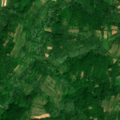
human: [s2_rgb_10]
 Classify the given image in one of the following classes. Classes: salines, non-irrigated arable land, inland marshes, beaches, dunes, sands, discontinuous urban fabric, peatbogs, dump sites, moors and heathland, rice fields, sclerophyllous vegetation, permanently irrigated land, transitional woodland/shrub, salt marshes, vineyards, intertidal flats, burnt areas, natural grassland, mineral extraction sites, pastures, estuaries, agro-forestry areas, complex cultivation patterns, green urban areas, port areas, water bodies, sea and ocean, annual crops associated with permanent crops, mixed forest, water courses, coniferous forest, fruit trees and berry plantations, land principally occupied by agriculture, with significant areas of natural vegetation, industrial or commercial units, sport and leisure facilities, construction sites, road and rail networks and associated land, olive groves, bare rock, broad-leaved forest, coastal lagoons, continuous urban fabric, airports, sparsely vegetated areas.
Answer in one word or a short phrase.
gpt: complex cultivation patterns, land principally occupied by agriculture, with significant areas of natural vegetation, broad-leaved forest, transitional woodland/shrub